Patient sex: M
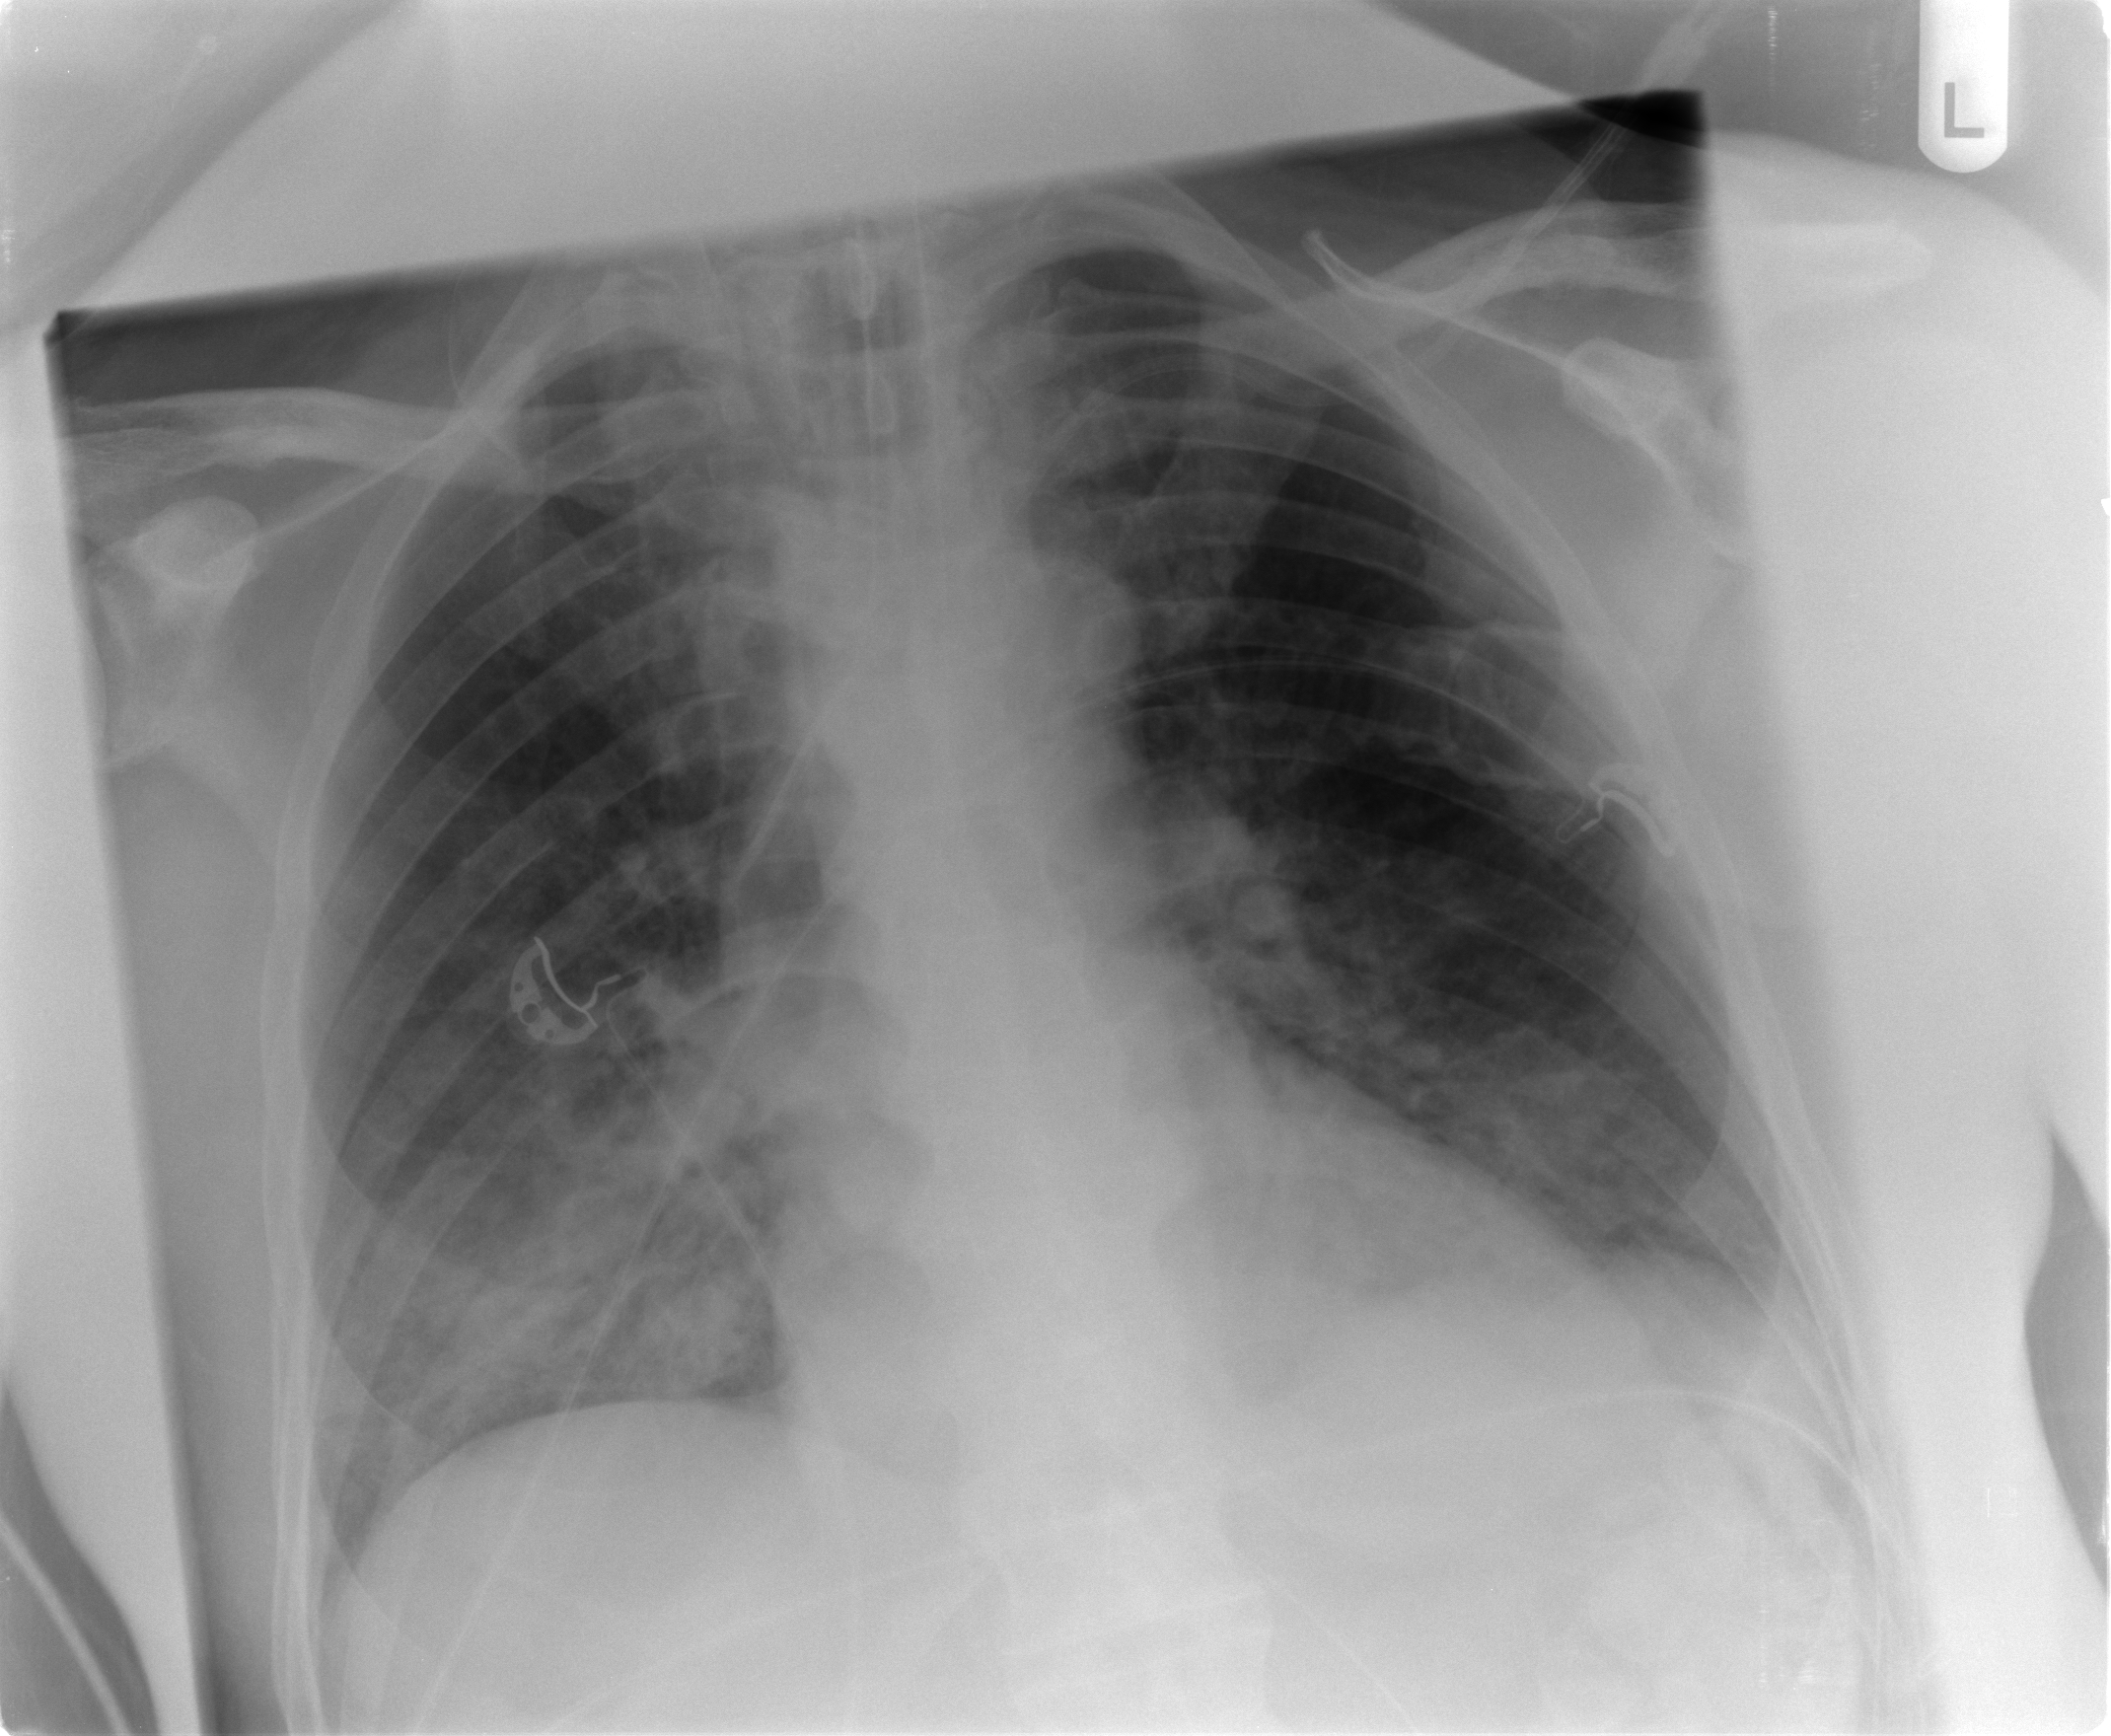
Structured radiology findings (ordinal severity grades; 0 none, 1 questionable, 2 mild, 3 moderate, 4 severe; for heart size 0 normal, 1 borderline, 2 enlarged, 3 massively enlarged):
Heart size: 2
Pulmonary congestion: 2
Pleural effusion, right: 0
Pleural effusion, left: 0
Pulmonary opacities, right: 3
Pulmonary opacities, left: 2
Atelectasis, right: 2
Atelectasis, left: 2